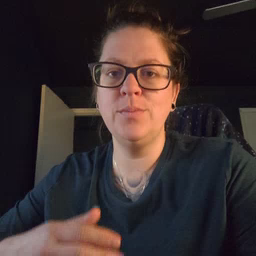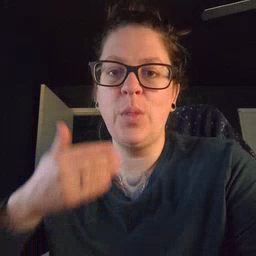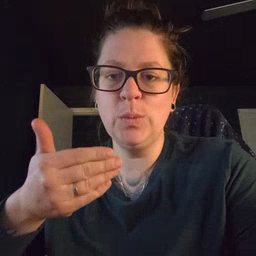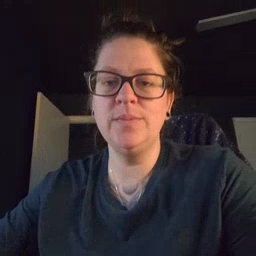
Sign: close